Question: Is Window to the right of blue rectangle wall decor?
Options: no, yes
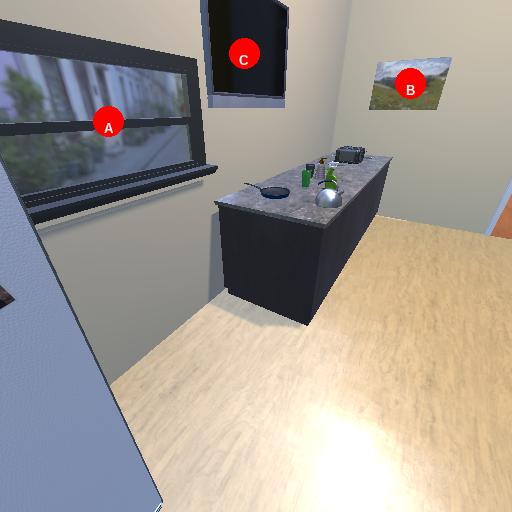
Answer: no